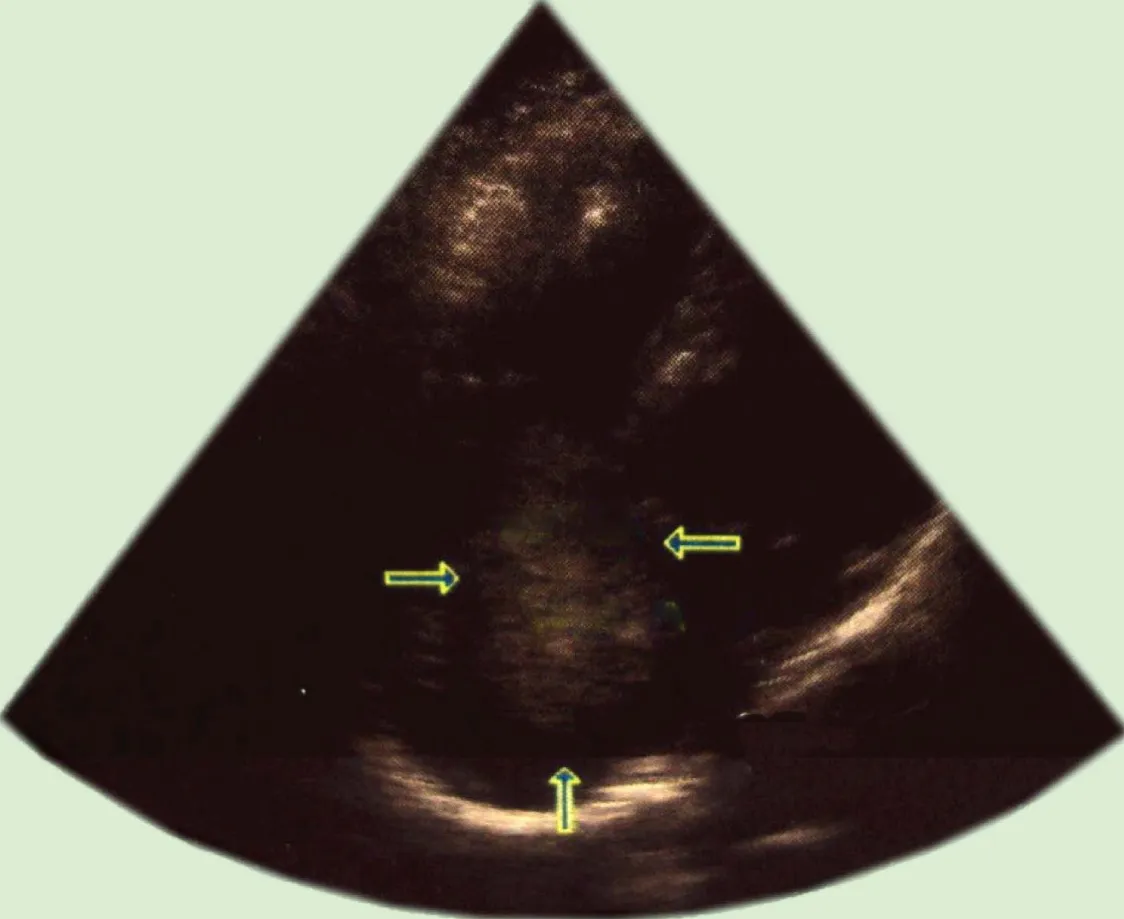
A transthoracic echocardiogram shows a mass in the right atrium before an operation.
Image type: radiology (ultrasound)